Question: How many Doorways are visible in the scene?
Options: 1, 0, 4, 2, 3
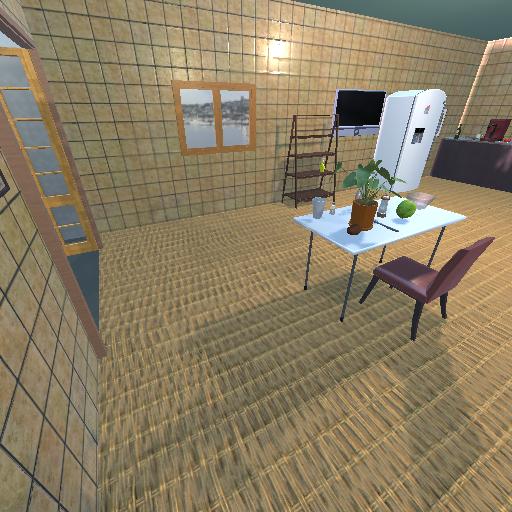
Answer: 1